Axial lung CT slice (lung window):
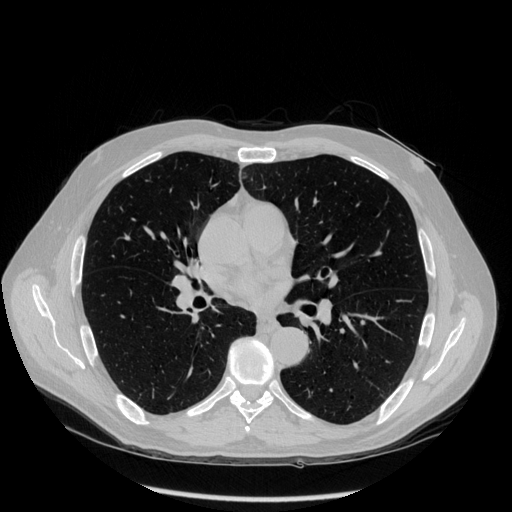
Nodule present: no